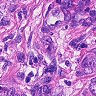
Metastatic tissue present: yes